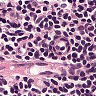
Metastatic tissue present: no